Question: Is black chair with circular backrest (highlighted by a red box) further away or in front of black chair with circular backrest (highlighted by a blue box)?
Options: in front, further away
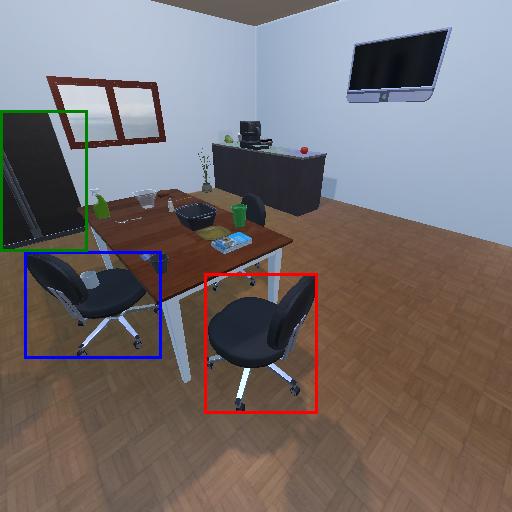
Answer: in front